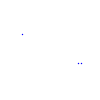
Particle: pion